Question: In my DB there is Transaction table. This table contains information about user money transactions. My task is to generate two diagrams(graphs) showing transaction amount per day, and per month.
Example of the diagram that I should implement is displayed on the image below:

As you can see from the diagram, when there are no transactions per day, the total value should be 0.
In the database, I group my transactions by day using the following query:
'''
select DATE_FORMAT(t.transactionDate ,"%b %d") as dayName, sum(t.amount) total from 'Transaction' t, t.transactionStatus = 1 and t.user=17
group by dayName
order by t.transactionDate asc;
'''
This is working like a charm when there are transactions for every day, but this is not working fine when there is a day without any transaction. Let's say in DB we have the following transactions:
'''
May 1st 20$
May 1st 30$
May 1st 38$
May 2nd 20$
May 4th 100$
May 4th 50$
'''
So no transactions on May 3rd.
When I group these transactions I get the following result:
'''
May 1st 88$
May 2nd 20$
May 4th 150$
'''
What I want now is to generate 'May 3rd 0$'. Is it possible to do it directly in DB, or I have to process it using PHP?
If I have to process it using PHP, any ideas?
For plotting I'm using Chart JS library, and here is example of data input:
'''
var areaChartData = {
labels: ["May 01", "May 02", "May 04"],
datasets: [
{
label: "Transactions",
fillColor: "rgba(210, 214, 222, 1)",
strokeColor: "rgba(210, 214, 222, 1)",
pointColor: "rgba(210, 214, 222, 1)",
pointStrokeColor: "#c1c7d1",
pointHighlightFill: "#fff",
pointHighlightStroke: "rgba(220,220,220,1)",
data: [88,20,150]
},
]
};
'''
As you can see, my idea is to use values from the database directly in the chart, where transaction date is my X-axis, and total is my Y-axis.
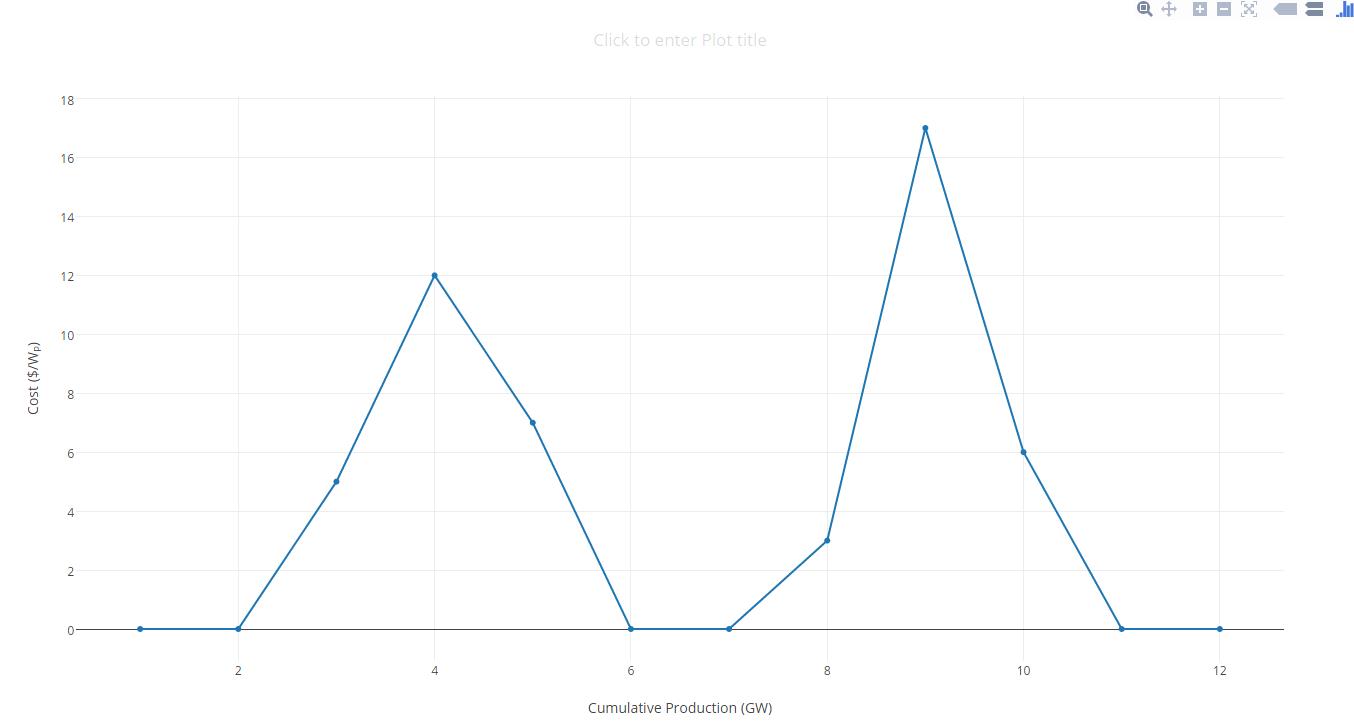
Answer: One approach is, to have all possible dates and values first as an PHP array:
'''
$labels = array(
"May 1st" => 0,
"May 2nd" => 0,
"May 3rd" => 0,
"May 4th" => 0,
"May 6th" => 0,
"May 6th" => 0,
....
);
'''
Then fill all the values from the database to their according date key in the array
'''
...
foreach ( $rows as $row )
{
$labels[$row['date']] = $row['agg_val'];
...
'''
Now you can iterate over the '$labels' array and put out the values. Those, which are not in the DB (no transactions) are initialized to zero.